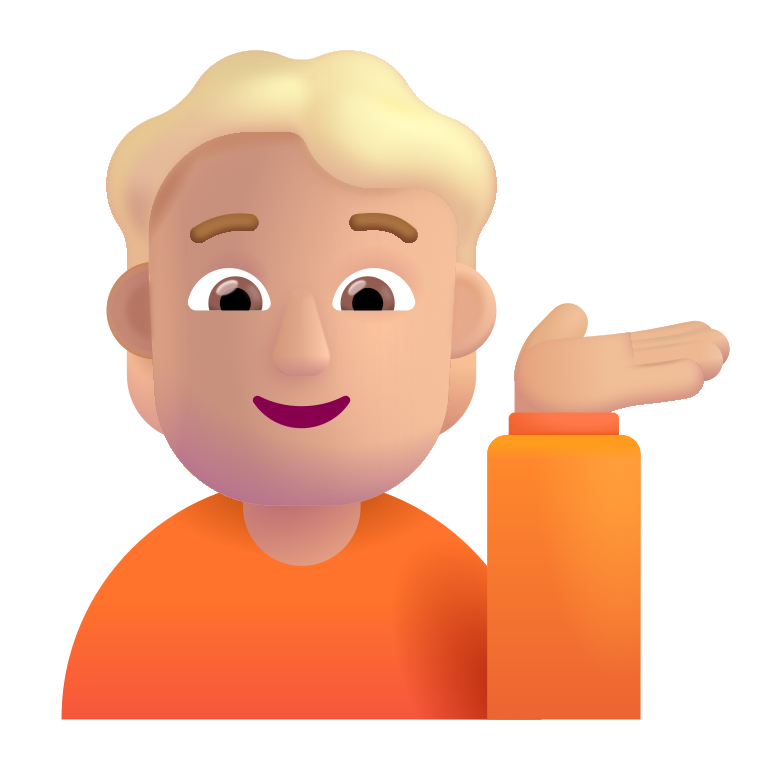
person tipping hand color  light